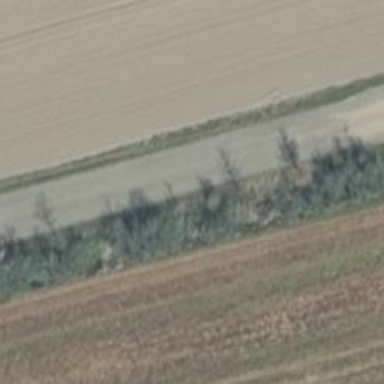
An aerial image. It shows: Gravel track with grade 2 tracktype.